Question:
Its been a pain in the ass to get a working solution for this problem. On a view i have around five scroll views with maximum zoom upto 5 . What i want is if a user has zoomed into a particular region of image , and then comes back , scroll view sets the image wherever it was left . I have tried using content Offset and content Inset property but that does'nt help.
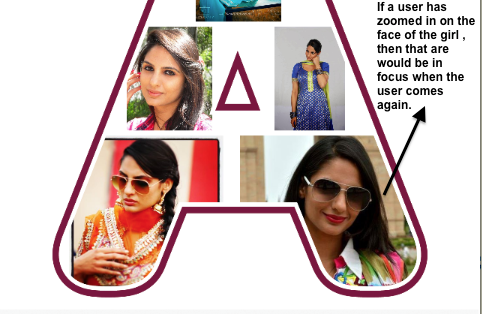
Answer: All you need to do is to save somewhere both the value of the scroll view's 'contentOffset' property 'zoomScale'.
When you want to move your scrollview back to that position you just do
'''
[myScrollView setZoomScale:lastZoomScale];
[myScrollView setContentOffset:lastContentOffset];
'''